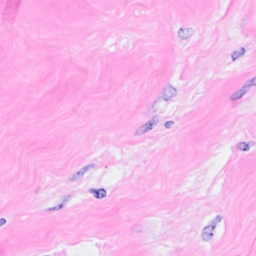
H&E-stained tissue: Breast